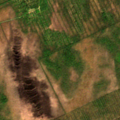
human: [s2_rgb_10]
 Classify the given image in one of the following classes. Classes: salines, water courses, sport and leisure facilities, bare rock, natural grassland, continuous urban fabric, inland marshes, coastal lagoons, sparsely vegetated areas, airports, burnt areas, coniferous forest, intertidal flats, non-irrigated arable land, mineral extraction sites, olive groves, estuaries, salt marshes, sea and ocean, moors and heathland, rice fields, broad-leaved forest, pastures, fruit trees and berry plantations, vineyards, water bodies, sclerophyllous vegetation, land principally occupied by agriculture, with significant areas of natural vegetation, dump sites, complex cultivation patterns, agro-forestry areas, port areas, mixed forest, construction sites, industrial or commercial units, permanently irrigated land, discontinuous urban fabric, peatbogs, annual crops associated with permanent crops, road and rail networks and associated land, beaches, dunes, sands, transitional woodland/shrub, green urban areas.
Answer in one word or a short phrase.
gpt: coniferous forest, mixed forest, transitional woodland/shrub, peatbogs